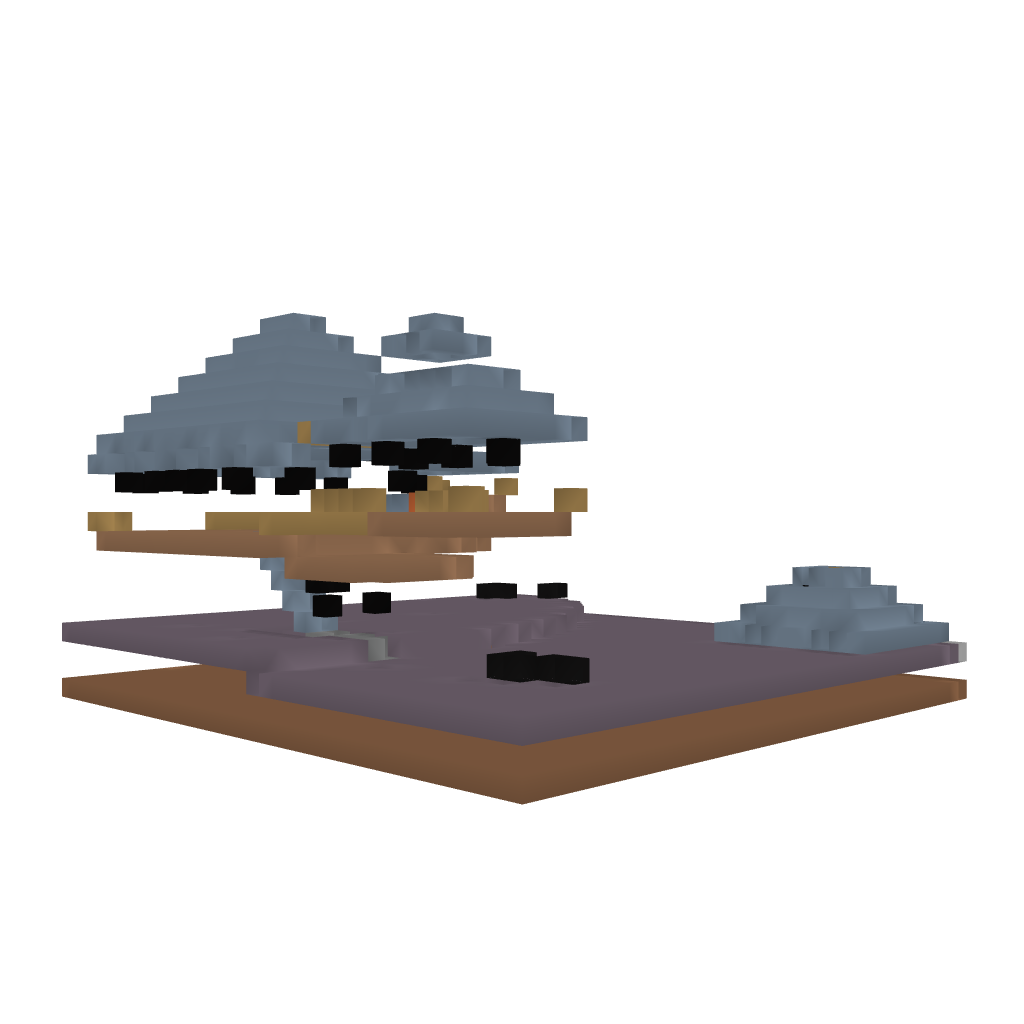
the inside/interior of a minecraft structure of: Mushroom house 1